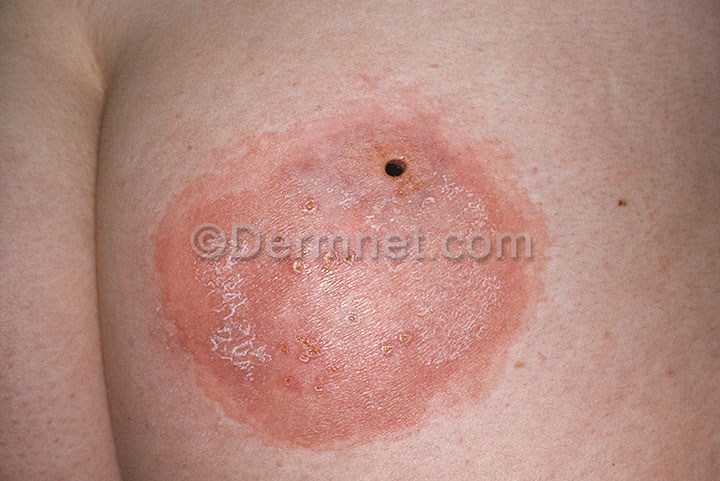
Disease: Exanthems and Drug Eruptions